Aerial crown-view tile of a tropical tree (Barro Colorado Island, Panama), acquired 20240611:
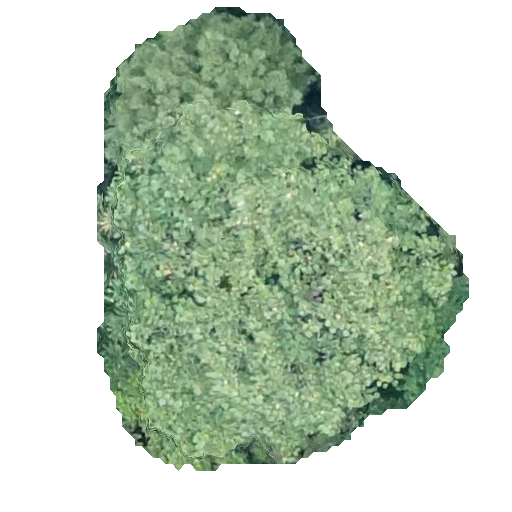
Species: Ochroma pyramidale
GBIF accepted scientific name: Ochroma pyramidale
Crown area: 191.386 m²